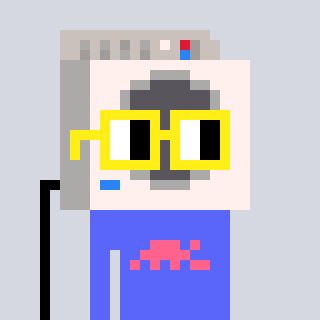
a pixel art character with square yellow glasses, a washing machine-shaped head and a purple-colored body on a cool background